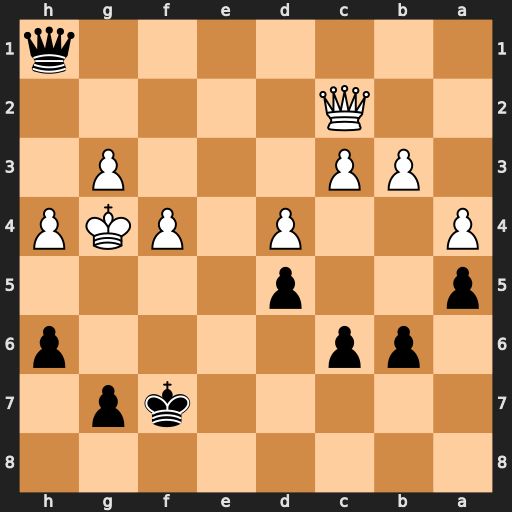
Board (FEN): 8/5kp1/1pp4p/p2p4/P2P1PKP/1PP3P1/2Q5/7q
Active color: b
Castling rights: -
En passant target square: -
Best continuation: h5+ Kxh5 Qf3+ g4 Qe4 Qxe4 dxe4 g5 e3 Kg4 e2